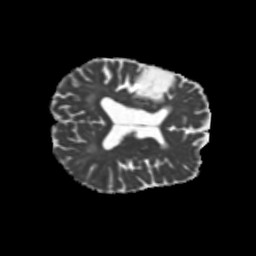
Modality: MD
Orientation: axial
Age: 76
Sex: female
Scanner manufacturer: siemens
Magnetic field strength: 3 T
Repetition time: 5.25 s
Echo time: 0.08 s